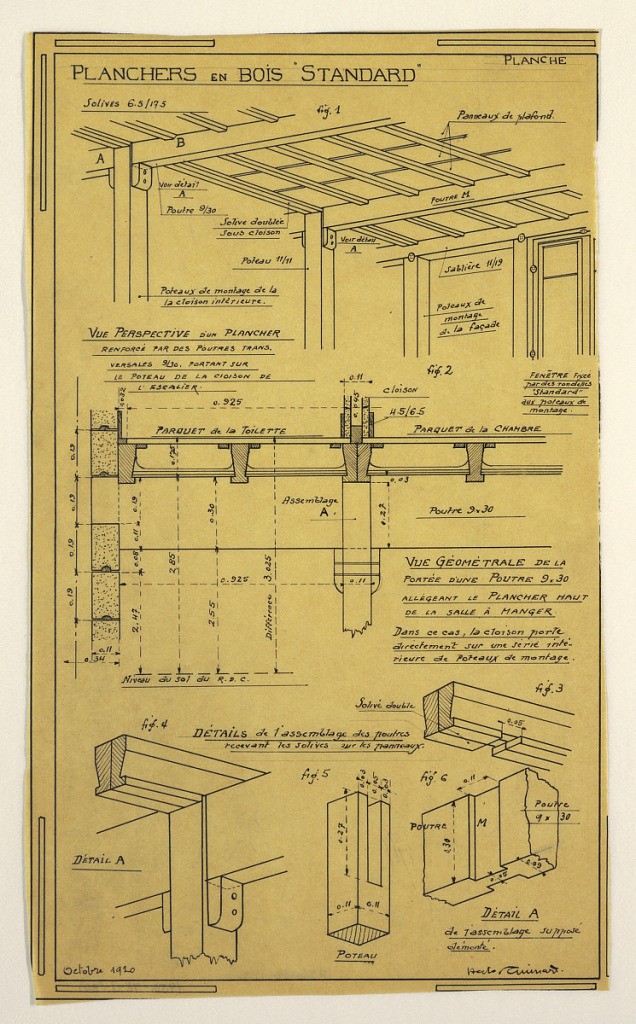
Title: Design for a Mass-Operational House Designed by Hector Guimard, detailing the construction of wooden support columns.
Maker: Hector Guimard, French, 1867–1942
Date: October 1920
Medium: Pen and black ink, graphite on tracing paper
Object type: Drawing
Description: Design for a mass-operational house by Guimard, detailing the construction of wooden support columns.